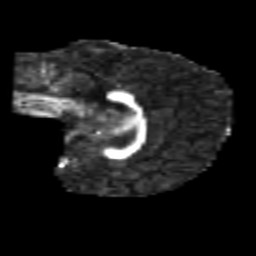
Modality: FA
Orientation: sagittal
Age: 7
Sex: male
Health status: healthy